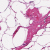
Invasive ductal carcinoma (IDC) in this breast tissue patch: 0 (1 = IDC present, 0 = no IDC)